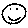
Label: smiley face